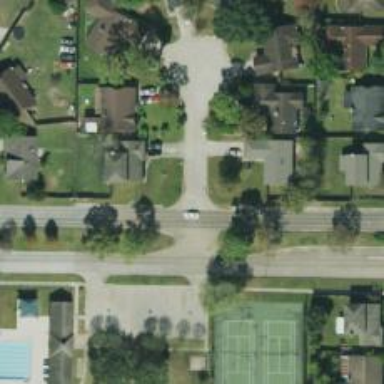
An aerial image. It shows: Road with stop sign.